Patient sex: M
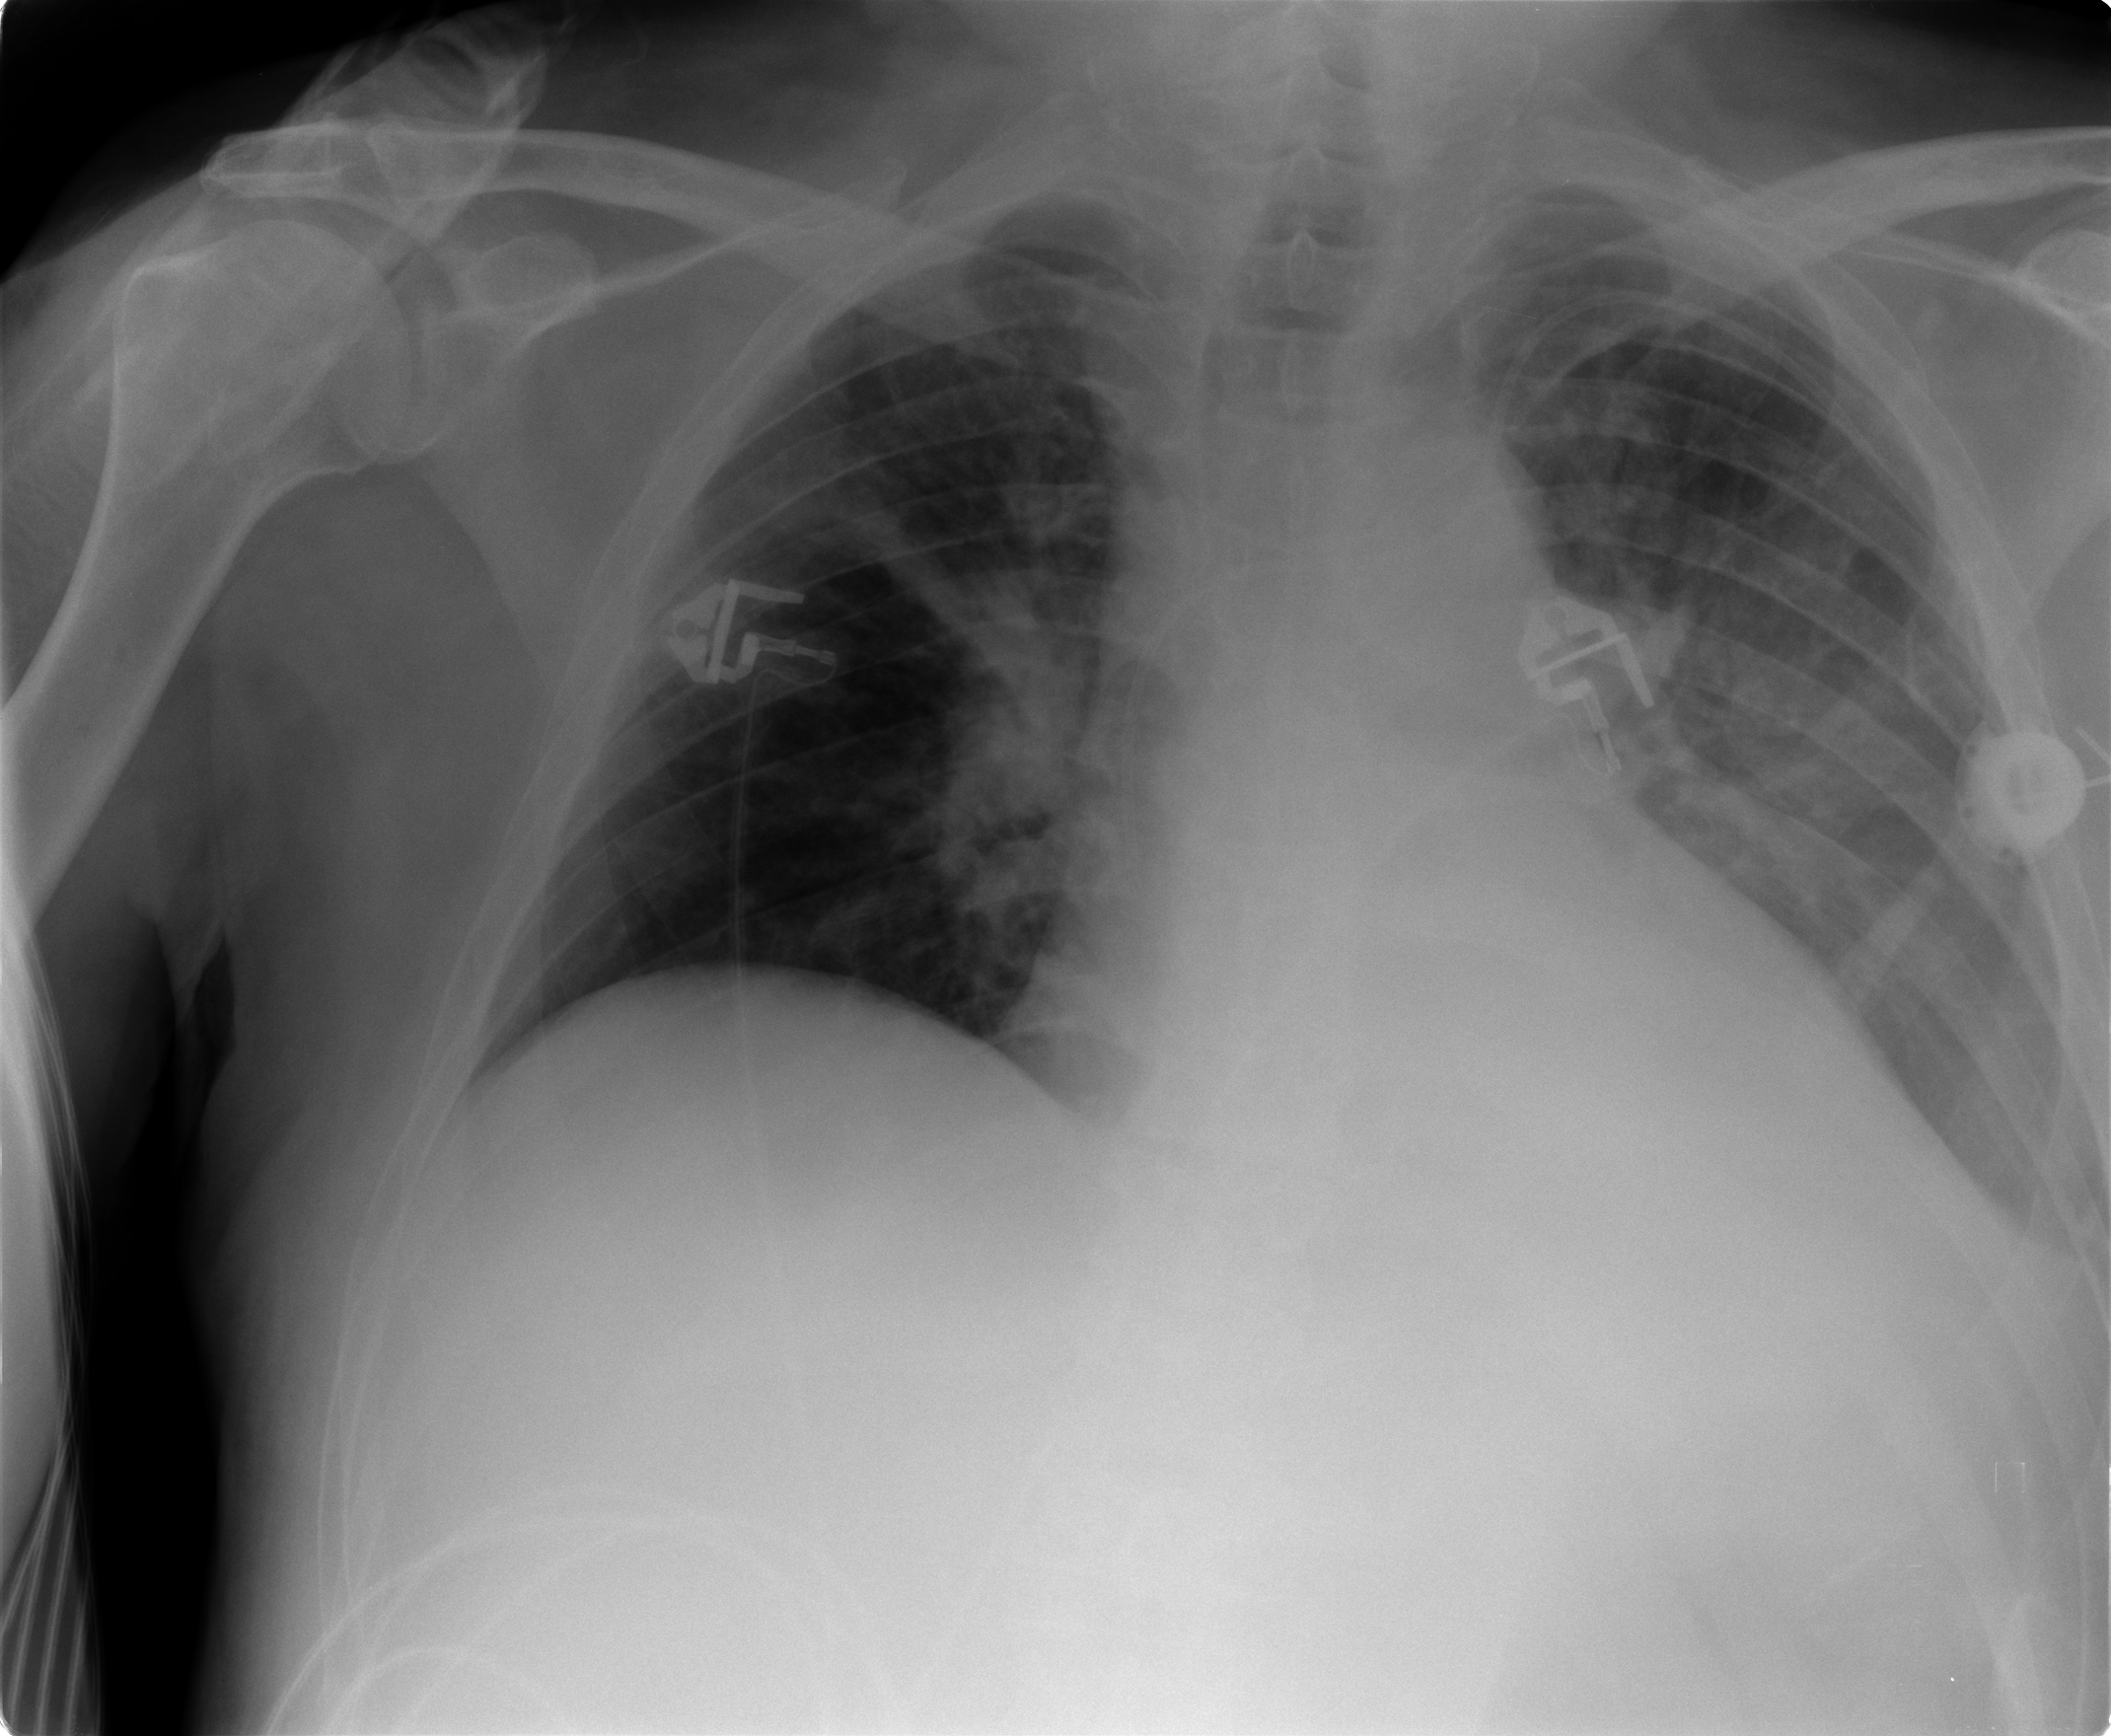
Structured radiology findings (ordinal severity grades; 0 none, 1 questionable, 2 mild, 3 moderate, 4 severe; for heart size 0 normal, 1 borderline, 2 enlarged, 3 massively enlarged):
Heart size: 2
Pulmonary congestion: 1
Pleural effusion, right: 0
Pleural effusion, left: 1
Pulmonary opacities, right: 0
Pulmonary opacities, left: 2
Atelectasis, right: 2
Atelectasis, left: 2